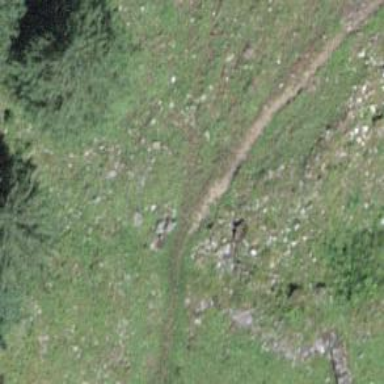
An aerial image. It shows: Dirt path with excellent trail visibility.